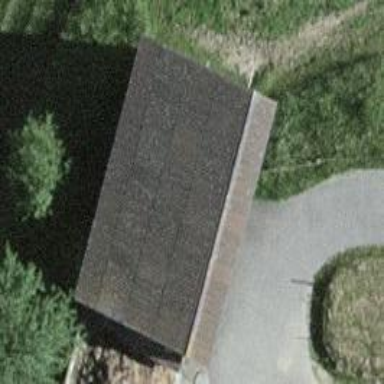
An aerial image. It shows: Shed.